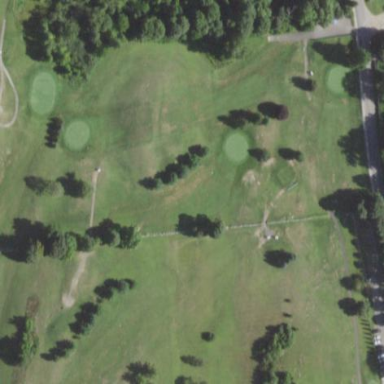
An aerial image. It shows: Golf course.